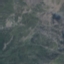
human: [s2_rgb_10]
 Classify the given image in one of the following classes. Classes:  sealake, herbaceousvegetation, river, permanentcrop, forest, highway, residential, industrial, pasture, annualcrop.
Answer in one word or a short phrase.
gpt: HerbaceousVegetation